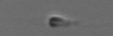
Label: flagellate_morphotype3